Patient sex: M
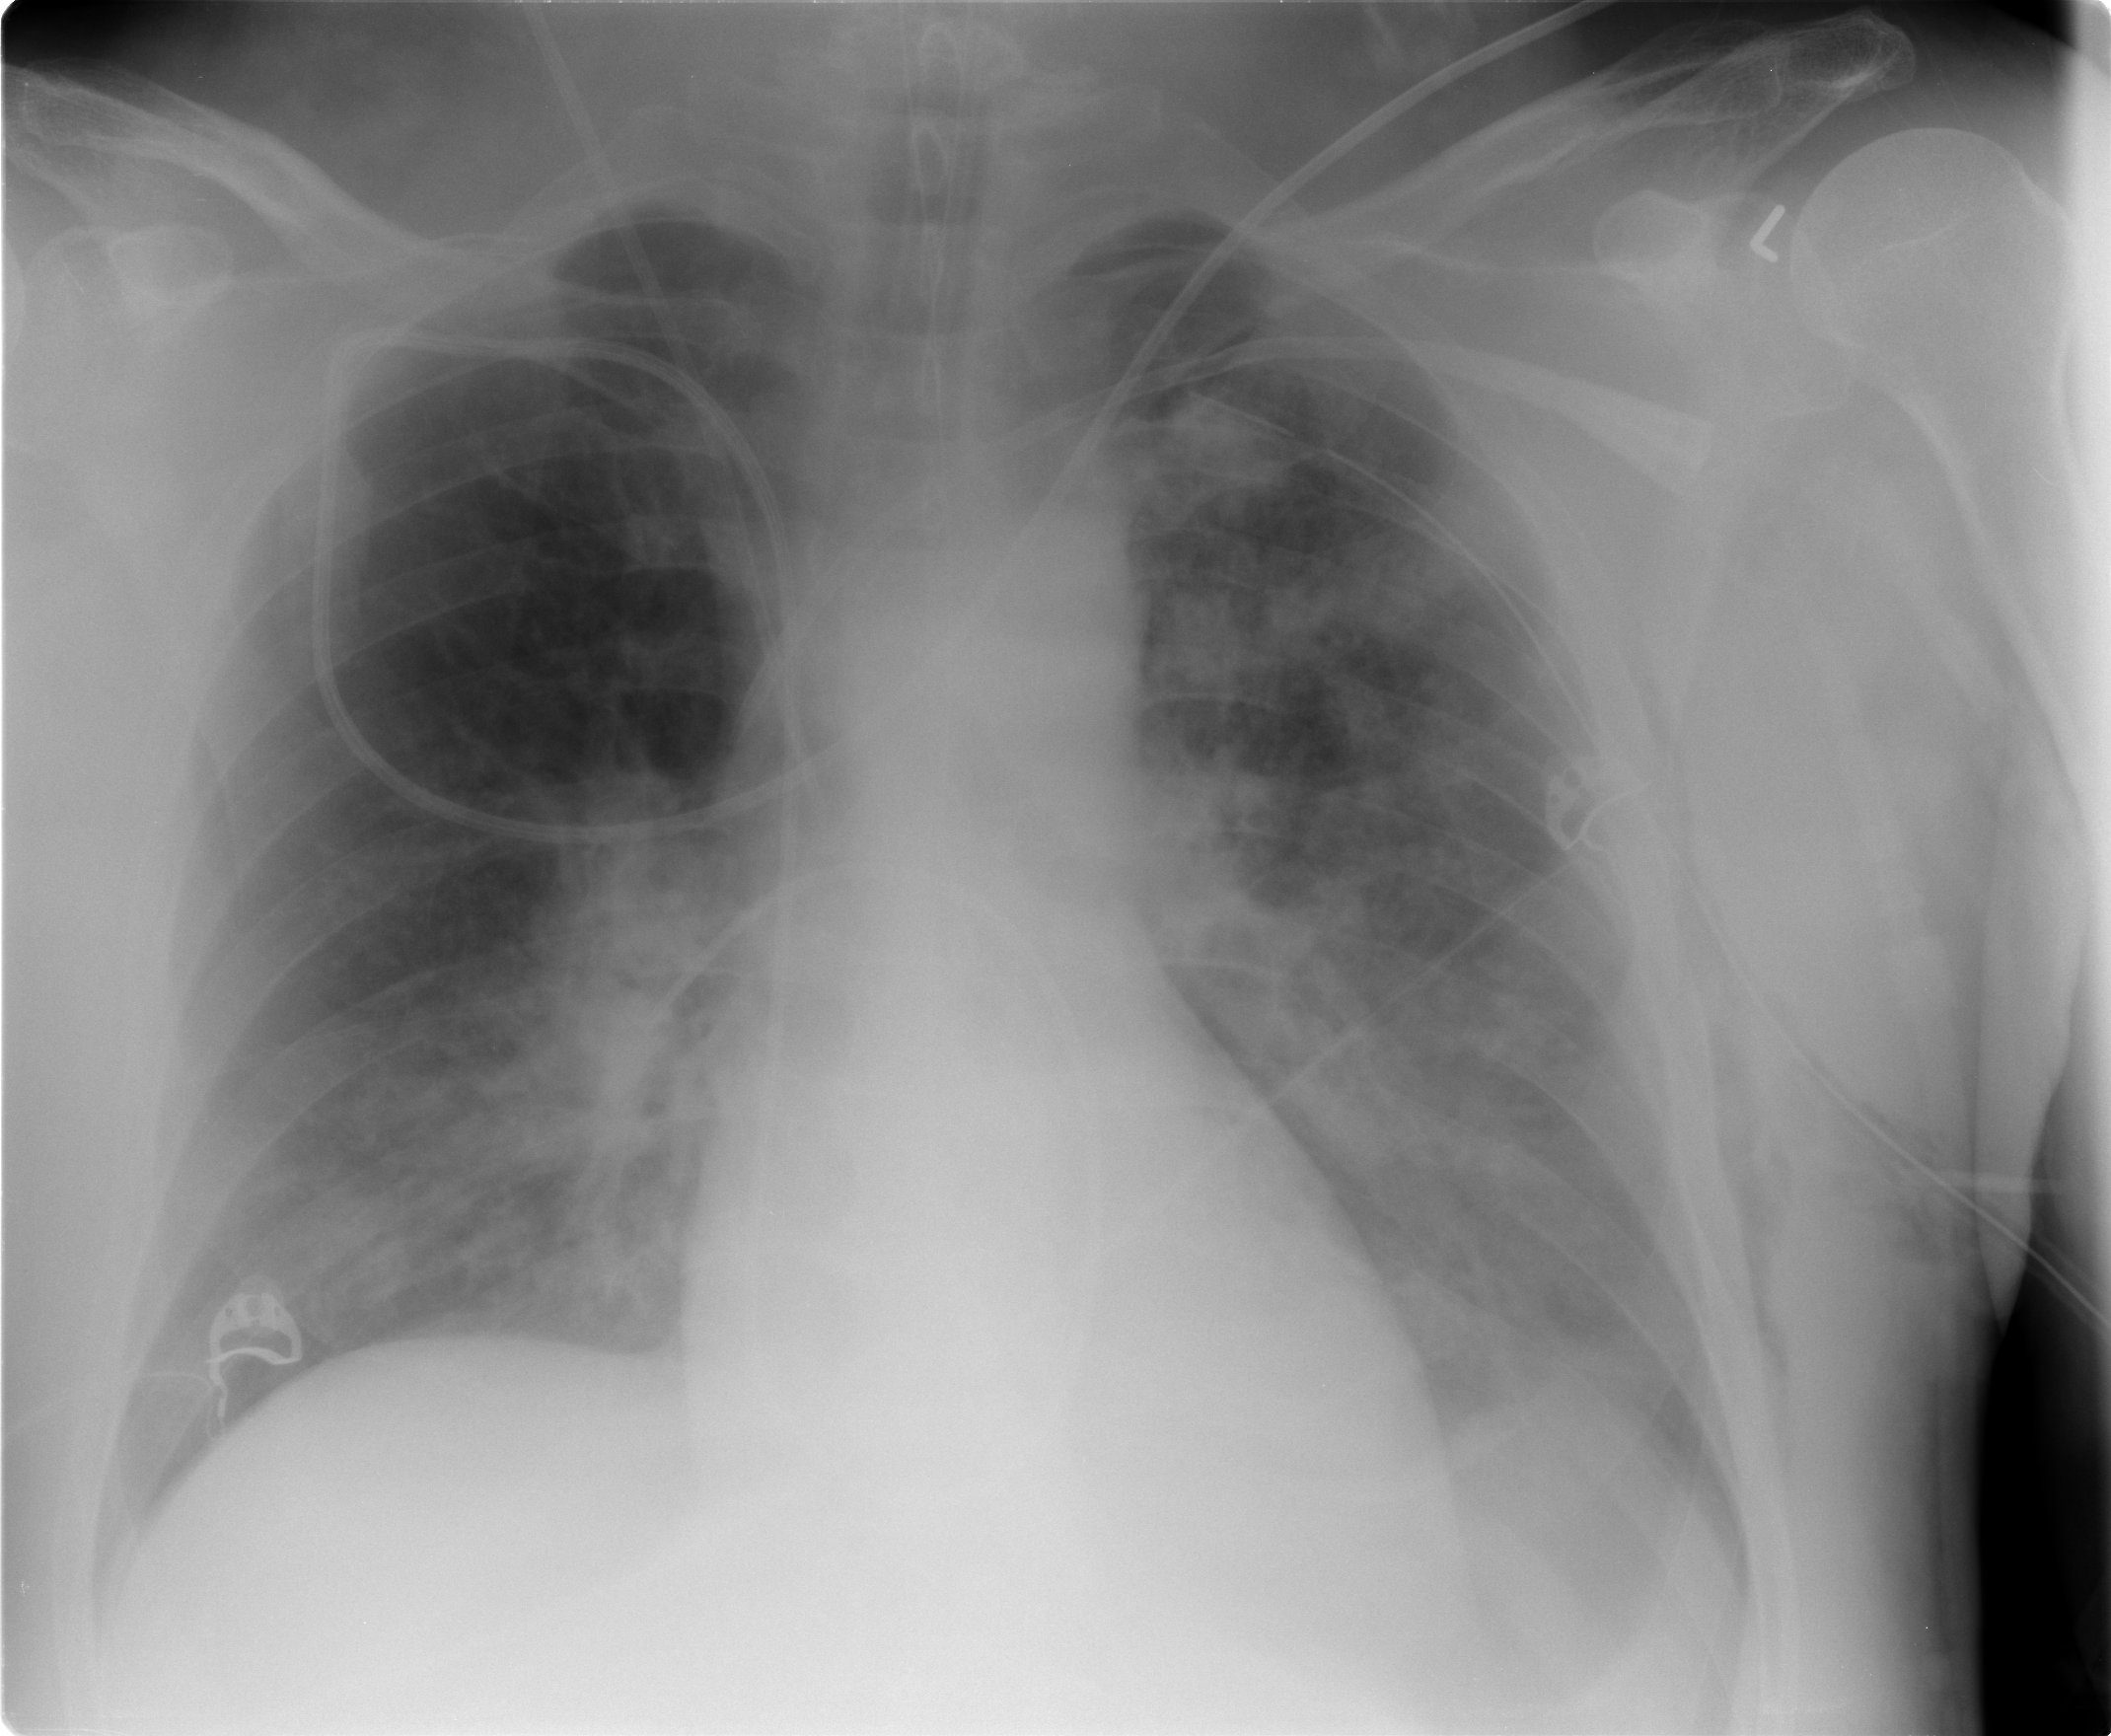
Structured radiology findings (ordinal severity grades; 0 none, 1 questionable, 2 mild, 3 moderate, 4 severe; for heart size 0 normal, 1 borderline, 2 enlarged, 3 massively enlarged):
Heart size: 0
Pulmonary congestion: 0
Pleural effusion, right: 0
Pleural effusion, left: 1
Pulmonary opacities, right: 2
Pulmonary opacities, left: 3
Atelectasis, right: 2
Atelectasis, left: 1